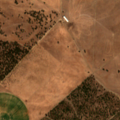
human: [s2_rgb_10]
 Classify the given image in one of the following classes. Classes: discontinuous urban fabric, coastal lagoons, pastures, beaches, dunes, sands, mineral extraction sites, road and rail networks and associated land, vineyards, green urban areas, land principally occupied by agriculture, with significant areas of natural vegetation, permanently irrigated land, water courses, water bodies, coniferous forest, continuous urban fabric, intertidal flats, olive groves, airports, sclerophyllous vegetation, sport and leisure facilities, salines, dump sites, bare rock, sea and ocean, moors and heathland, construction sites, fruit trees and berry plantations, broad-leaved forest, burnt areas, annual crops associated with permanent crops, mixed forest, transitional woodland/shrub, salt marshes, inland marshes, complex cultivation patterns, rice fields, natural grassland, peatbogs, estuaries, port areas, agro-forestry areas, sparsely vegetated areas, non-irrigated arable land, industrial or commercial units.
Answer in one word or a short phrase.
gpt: non-irrigated arable land, permanently irrigated land, pastures, agro-forestry areas, transitional woodland/shrub